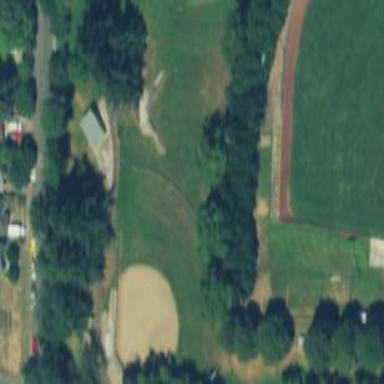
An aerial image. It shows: Softball pitch for leisure sports.